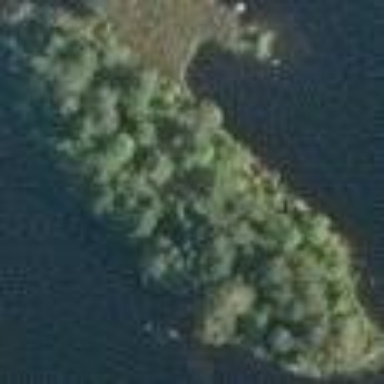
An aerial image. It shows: Island.